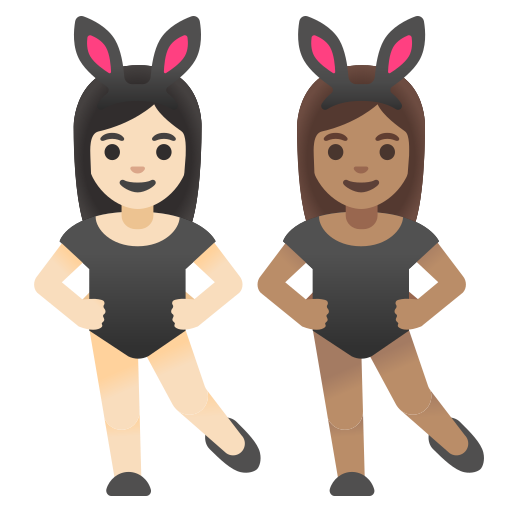
Emoji: 👩🏻‍🐰‍👩🏽